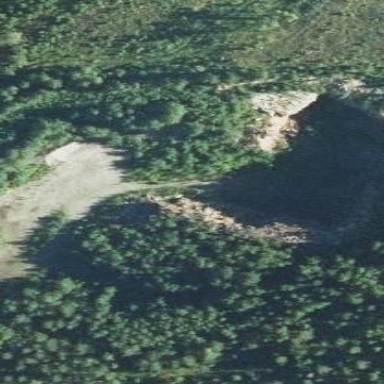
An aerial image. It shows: Quarry area.